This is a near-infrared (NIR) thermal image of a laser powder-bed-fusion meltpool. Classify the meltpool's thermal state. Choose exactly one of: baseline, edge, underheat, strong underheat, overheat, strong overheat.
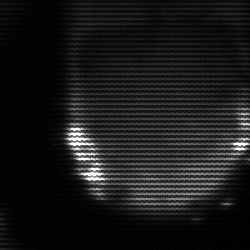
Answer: edge